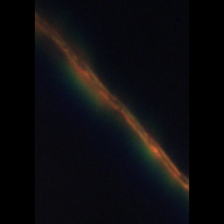
Taxon: Psuedo-nitzschia
Group: Diatoms